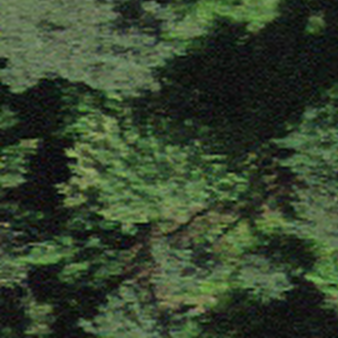
Label: other